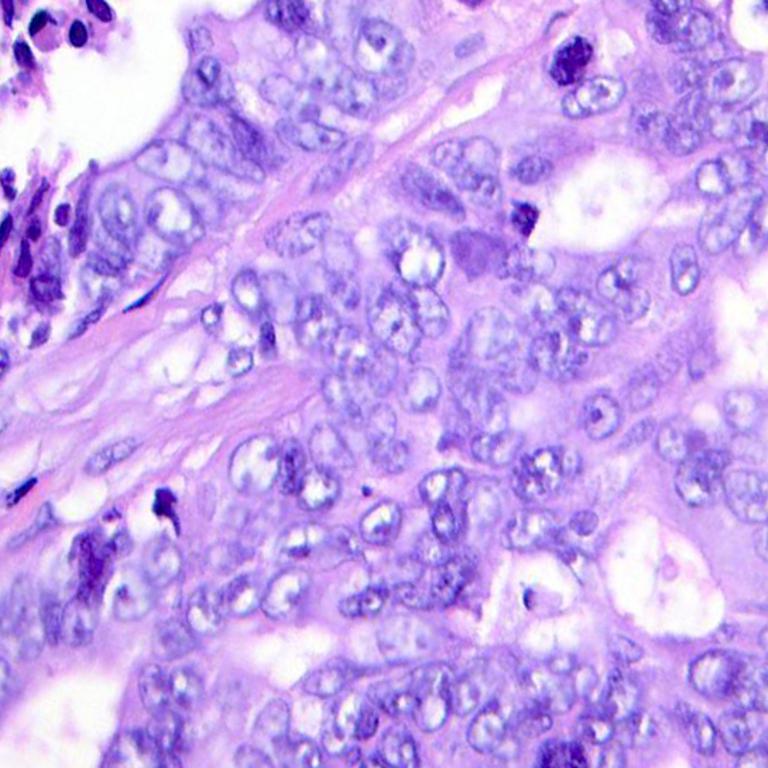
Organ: colon
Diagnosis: adenocarcinomas